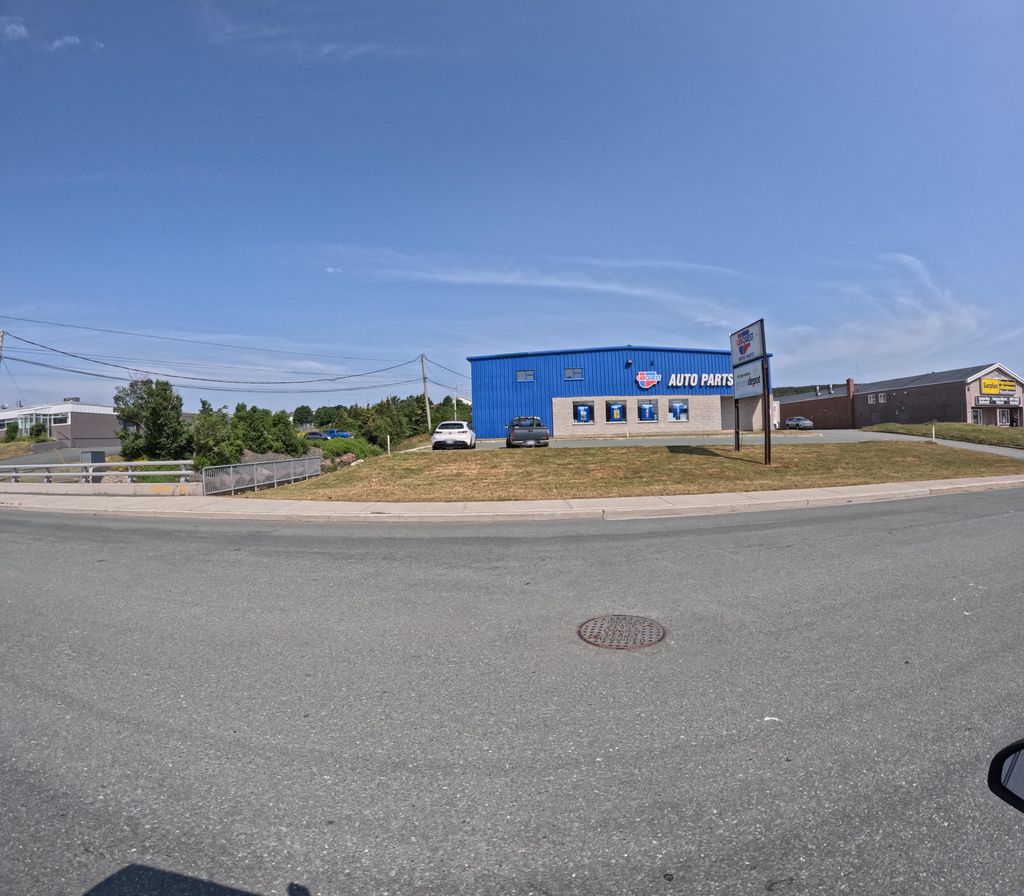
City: st_johns